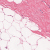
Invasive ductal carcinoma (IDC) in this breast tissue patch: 0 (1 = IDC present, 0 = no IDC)